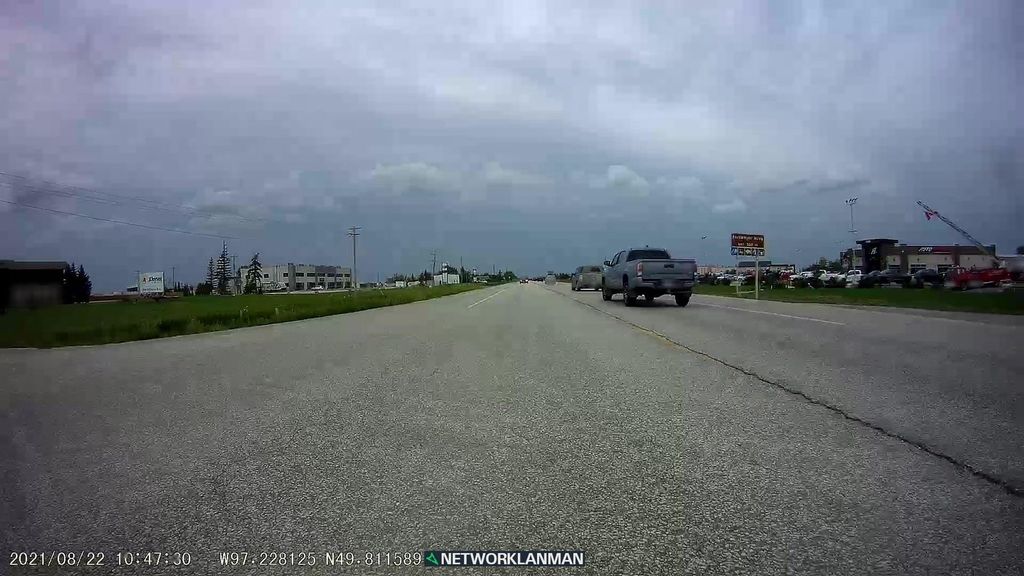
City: winnipeg